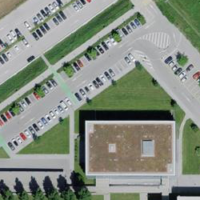
EUNIS habitat code: 54
Species observed at this site:
Veronica chamaedrys